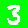
Digit: 3